Interaction volume radius: 5 \u00c5
Interaction volume height: 25 \u00c5
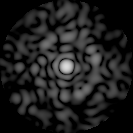
Disorder parameter: 0.8389